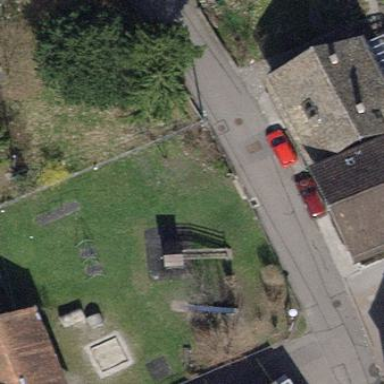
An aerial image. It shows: Playground area for leisure land.